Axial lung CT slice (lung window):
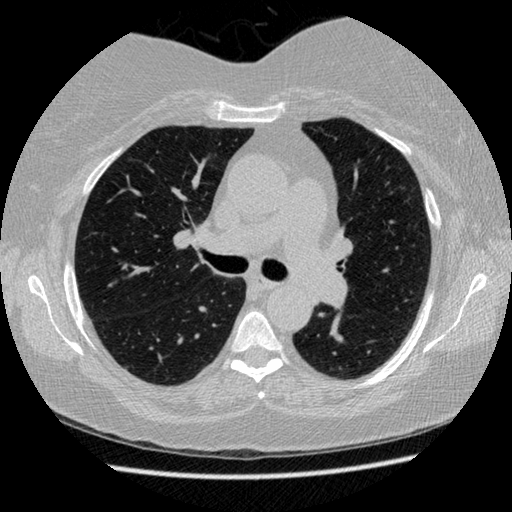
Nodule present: no